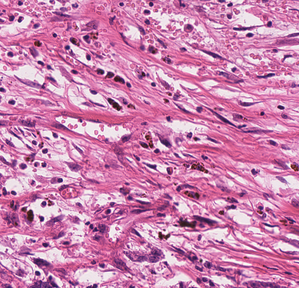
Tumor epithelial tissue: no
Tumor-associated stroma tissue: yes
Normal tissue: no